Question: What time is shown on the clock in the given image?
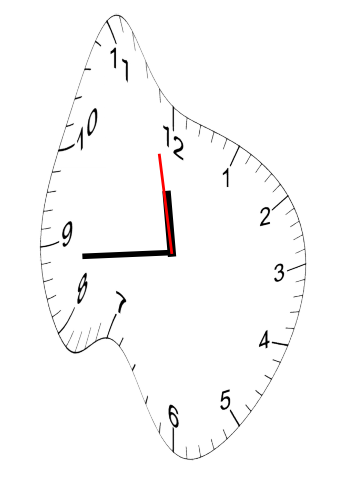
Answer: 11:43:58